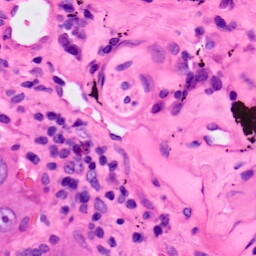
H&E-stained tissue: Lung